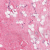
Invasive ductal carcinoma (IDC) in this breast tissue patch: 0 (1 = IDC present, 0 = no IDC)